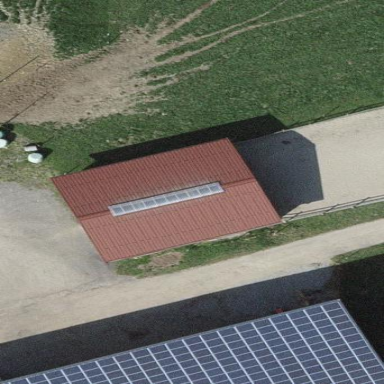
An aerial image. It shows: Farm building.